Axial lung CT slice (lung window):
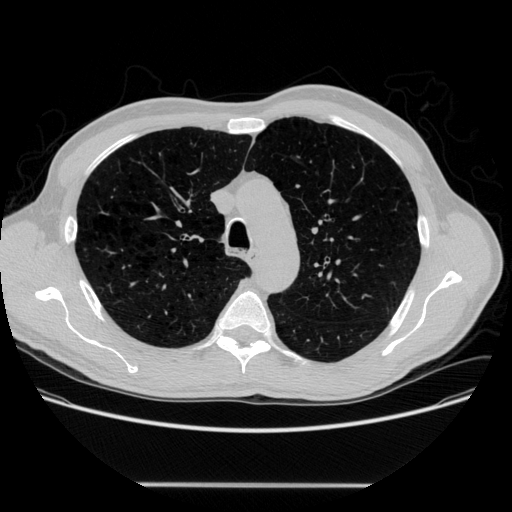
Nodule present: no